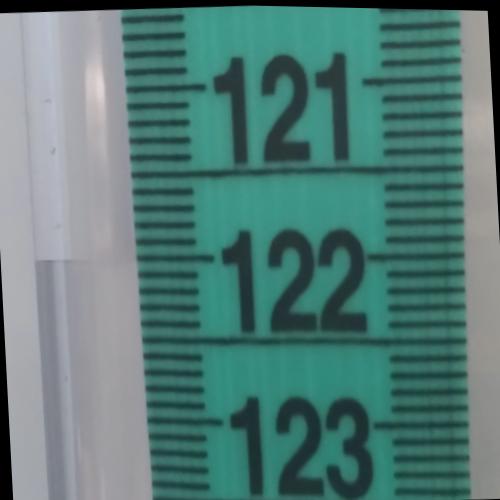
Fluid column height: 122.0 cm